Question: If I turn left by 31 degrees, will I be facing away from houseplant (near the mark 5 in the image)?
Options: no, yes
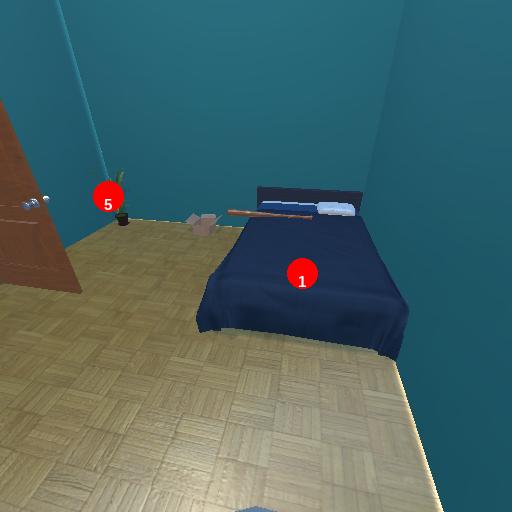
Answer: no